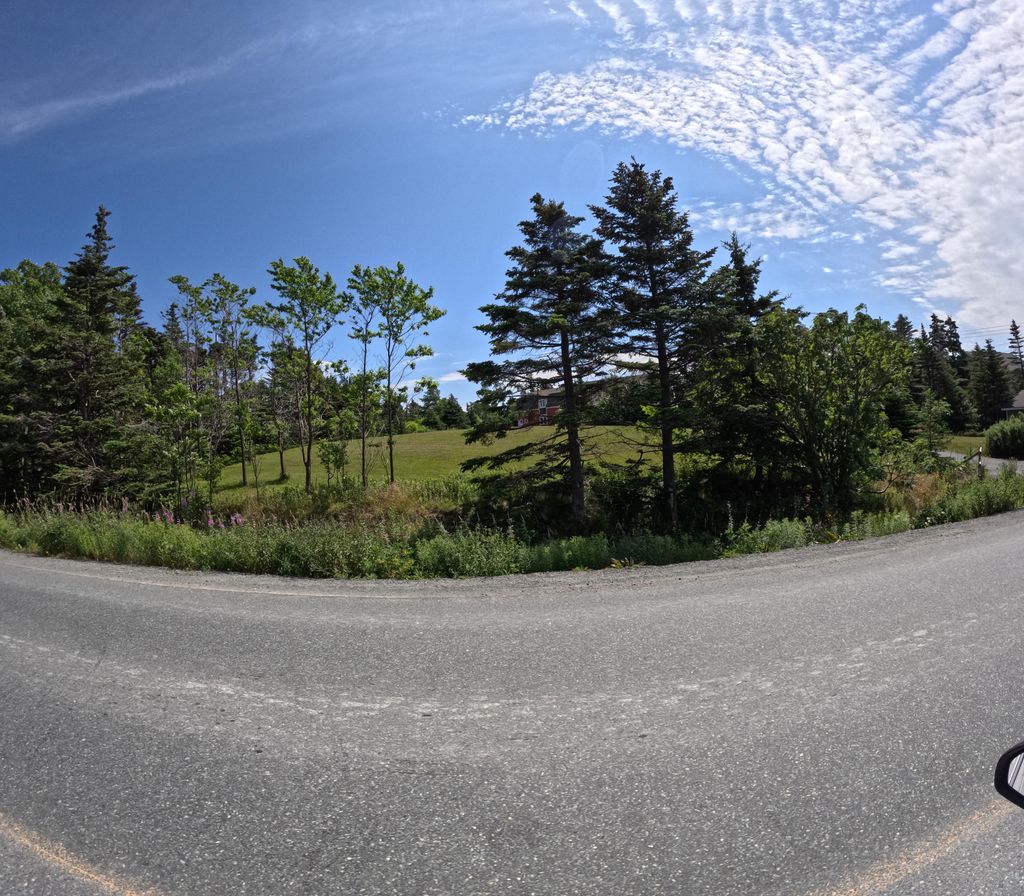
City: st_johns